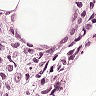
Metastatic tissue present: yes